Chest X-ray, PA view. Patient: 56 years old, sex M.
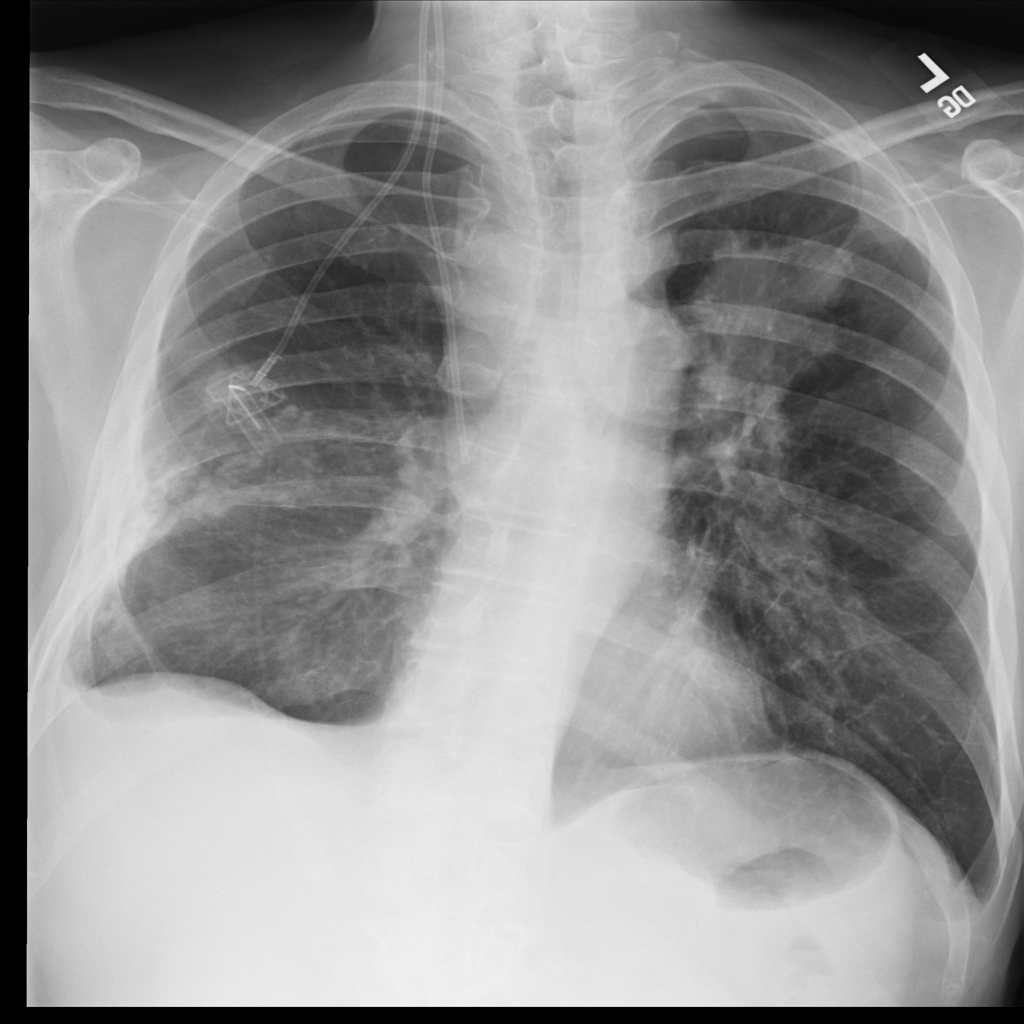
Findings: Mass